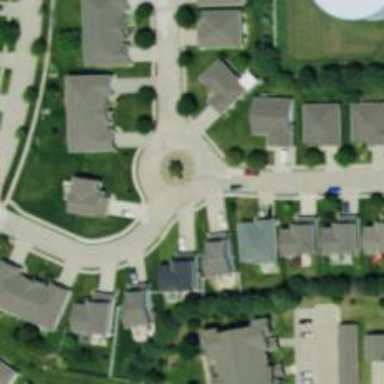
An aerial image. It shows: Roundabout on residential road.